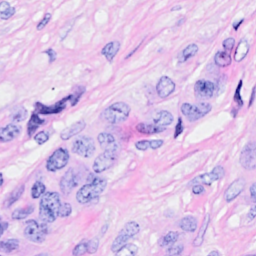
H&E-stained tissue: Breast